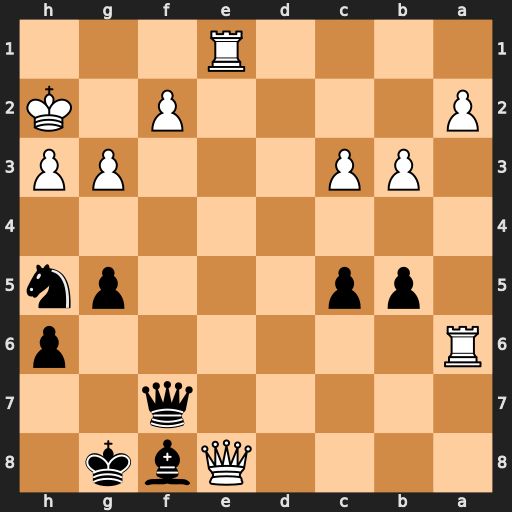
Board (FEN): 4Qbk1/5q2/R6p/1pp3pn/8/1PP3PP/P4P1K/4R3
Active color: b
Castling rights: -
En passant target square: -
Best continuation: Qxf2+ Kh1 Nxg3#